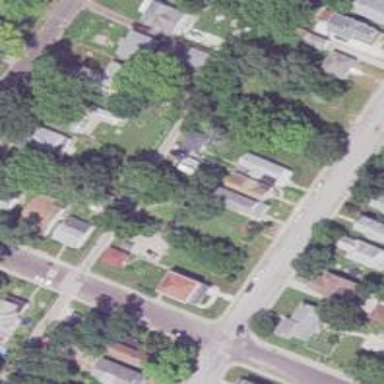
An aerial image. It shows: Alley classified as service road.